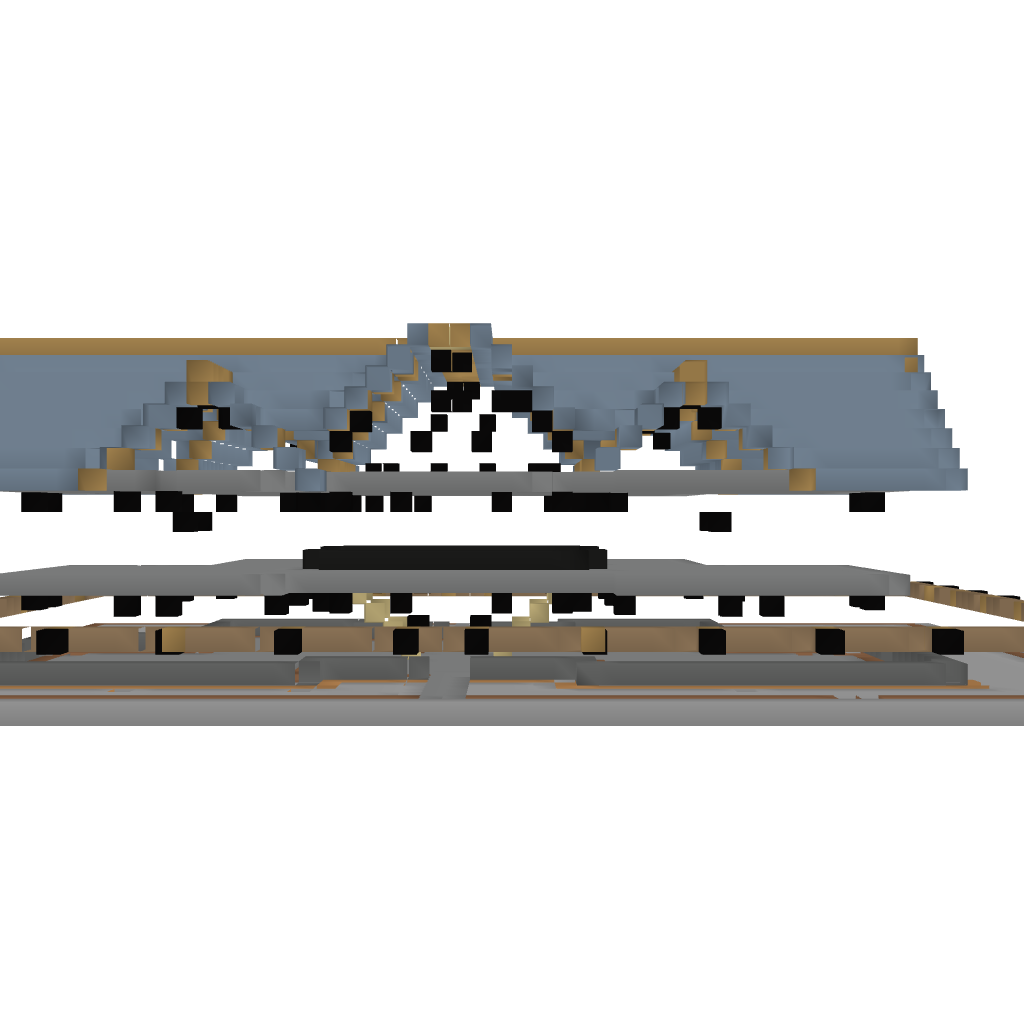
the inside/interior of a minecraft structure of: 2 Floor Mansion